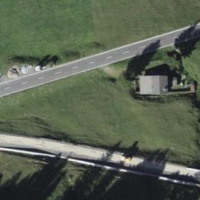
EUNIS habitat code: 24
Species observed at this site:
Corvus cornix
Fringilla coelebs
Anthus spinoletta